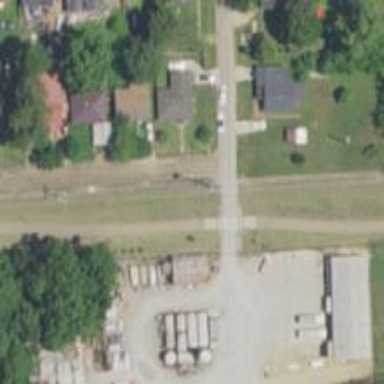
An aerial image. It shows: Power pole.